Interaction volume radius: 5 \u00c5
Interaction volume height: 15 \u00c5
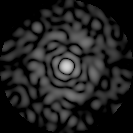
Disorder parameter: 0.8391